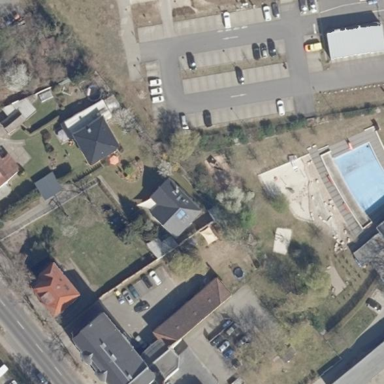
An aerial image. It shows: Fence around water park with swimming area.